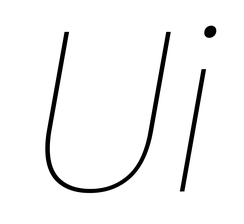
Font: Poppins-ThinItalic